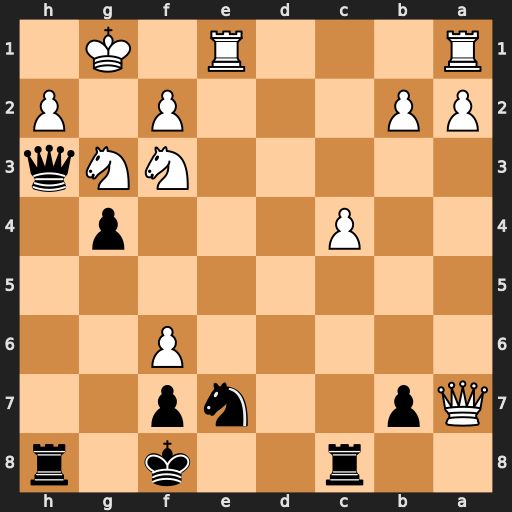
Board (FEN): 2r2k1r/Qp2np2/5P2/8/2P3p1/5NNq/PP3P1P/R3R1K1
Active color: b
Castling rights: -
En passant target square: -
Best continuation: gxf3 fxe7+ Kg7 Qd4+ f6 Nf5+ Kg6 Nh4+ Rxh4